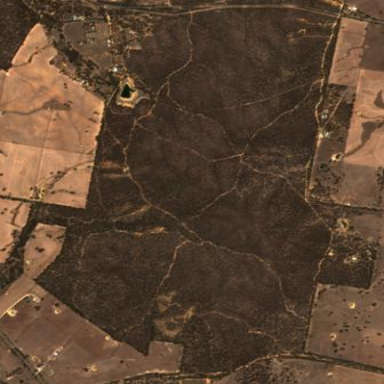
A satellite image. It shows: Eucalypt woodland within forest area.